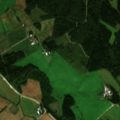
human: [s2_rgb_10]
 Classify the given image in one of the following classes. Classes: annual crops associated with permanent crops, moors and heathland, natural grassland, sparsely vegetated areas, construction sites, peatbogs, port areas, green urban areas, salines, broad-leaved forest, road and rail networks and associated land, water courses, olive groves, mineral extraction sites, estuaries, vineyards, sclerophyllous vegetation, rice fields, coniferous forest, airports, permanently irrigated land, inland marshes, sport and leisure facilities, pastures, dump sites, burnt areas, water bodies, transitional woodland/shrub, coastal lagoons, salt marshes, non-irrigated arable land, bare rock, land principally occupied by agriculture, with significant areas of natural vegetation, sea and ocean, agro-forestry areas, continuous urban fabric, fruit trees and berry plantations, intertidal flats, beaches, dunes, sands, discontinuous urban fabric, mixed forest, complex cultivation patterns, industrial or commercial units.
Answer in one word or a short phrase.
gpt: non-irrigated arable land, land principally occupied by agriculture, with significant areas of natural vegetation, coniferous forest, mixed forest, transitional woodland/shrub